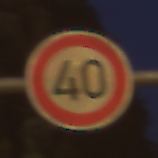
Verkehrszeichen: Geschwindigkeit40
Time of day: Night
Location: Outdoor (Urban)
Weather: Clear
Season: NotSpecified
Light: Artificial